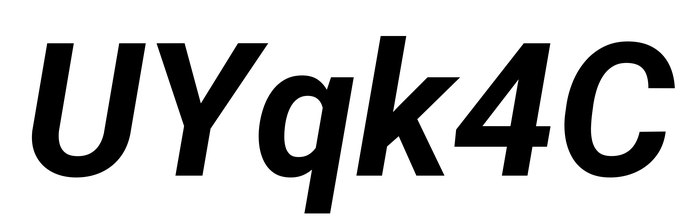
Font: Roboto-Italic_Bold_Italic